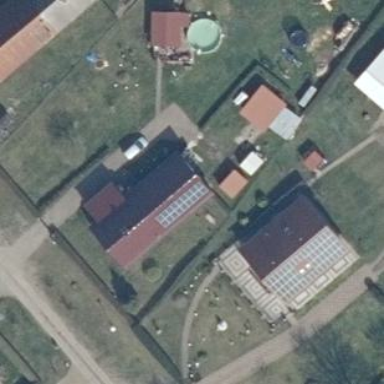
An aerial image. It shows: Simple house.